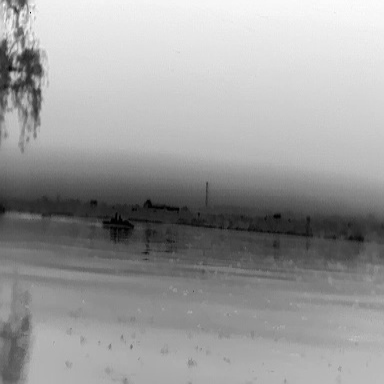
There is a warship in the infrared image.